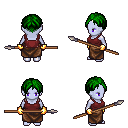
a pixel art fantasy rpg character, female body template, dark elf, purple skin, maroon pirate shirt, robe skirt, green parted hairstyle, gold gloves, spear, four views (front, back, left, right), 2x2 character sprite sheet, small pixel art, hard edges, no anti-aliasing